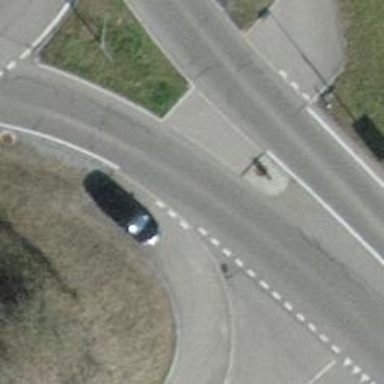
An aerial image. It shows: Asphalt footway with unmarked crossing and crossing island.